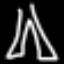
Label: pants